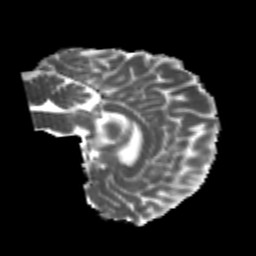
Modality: MD
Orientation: sagittal
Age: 24
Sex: female
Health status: healthy
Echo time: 0.074 s